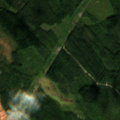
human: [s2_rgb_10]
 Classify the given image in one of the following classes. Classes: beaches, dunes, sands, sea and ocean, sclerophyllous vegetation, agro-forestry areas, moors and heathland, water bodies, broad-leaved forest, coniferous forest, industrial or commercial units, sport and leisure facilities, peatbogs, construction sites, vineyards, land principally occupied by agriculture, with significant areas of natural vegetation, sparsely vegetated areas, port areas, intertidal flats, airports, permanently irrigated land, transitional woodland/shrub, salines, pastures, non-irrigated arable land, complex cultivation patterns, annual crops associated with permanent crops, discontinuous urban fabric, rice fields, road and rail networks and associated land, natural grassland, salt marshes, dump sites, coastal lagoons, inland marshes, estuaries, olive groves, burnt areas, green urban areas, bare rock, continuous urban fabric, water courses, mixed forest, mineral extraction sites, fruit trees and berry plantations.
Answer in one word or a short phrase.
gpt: non-irrigated arable land, coniferous forest, mixed forest, transitional woodland/shrub